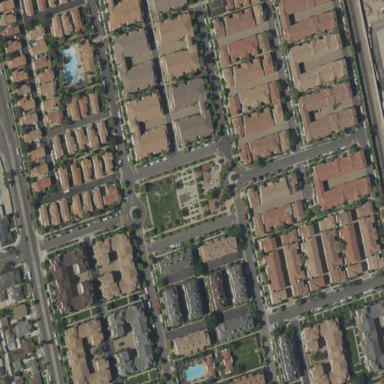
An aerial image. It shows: Residential area.